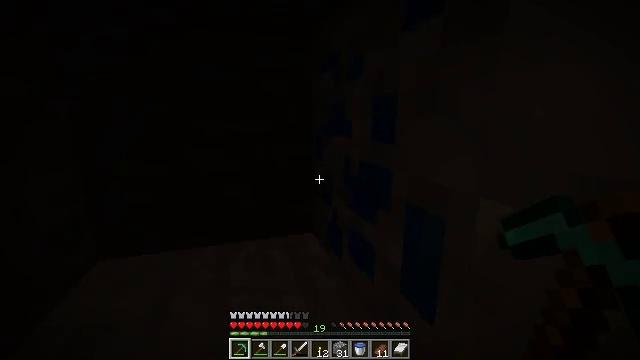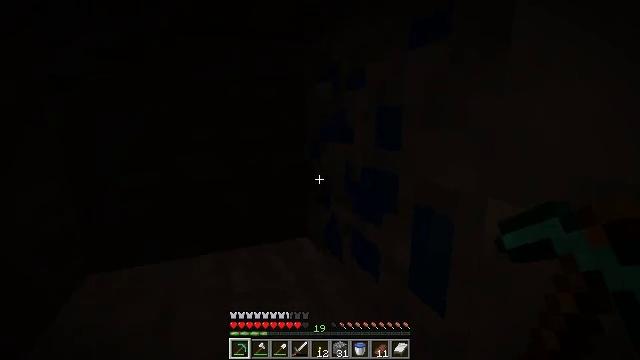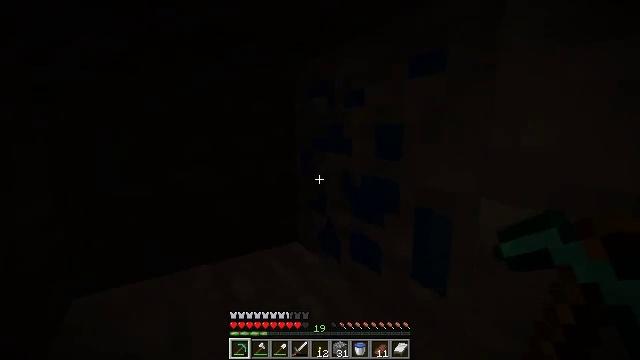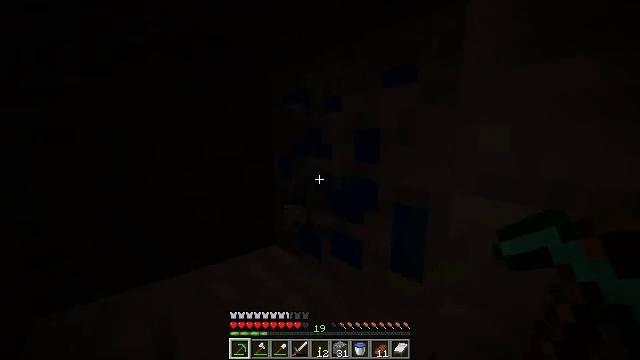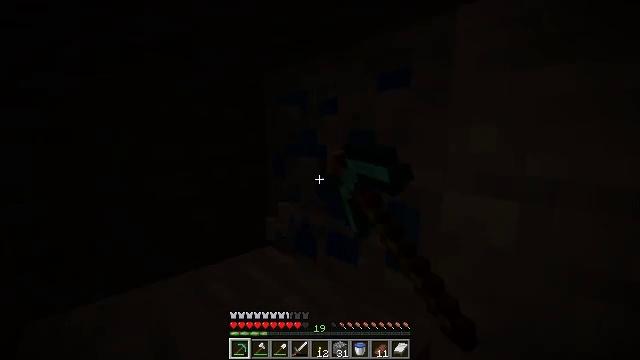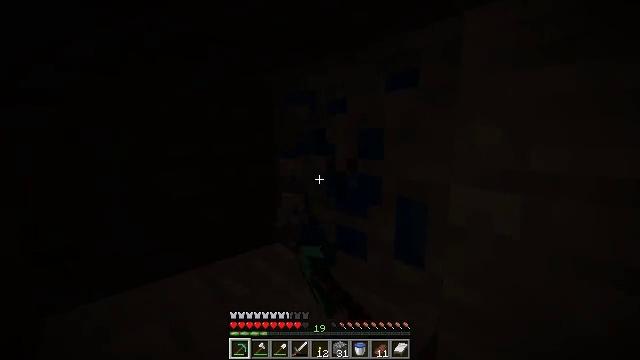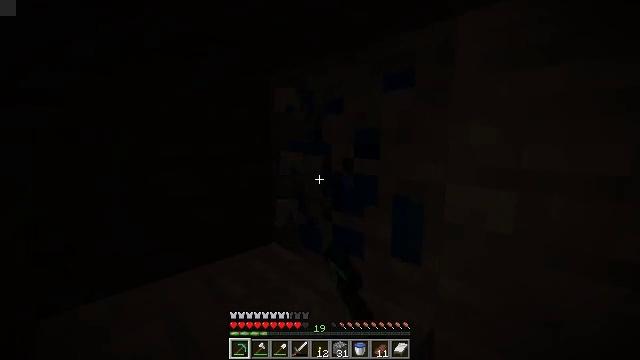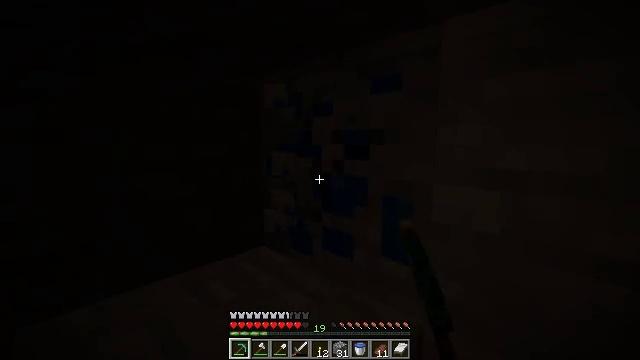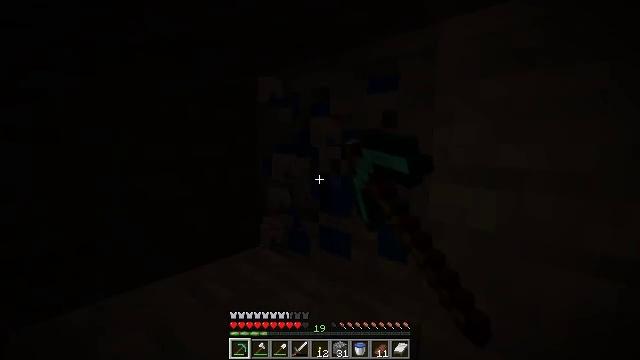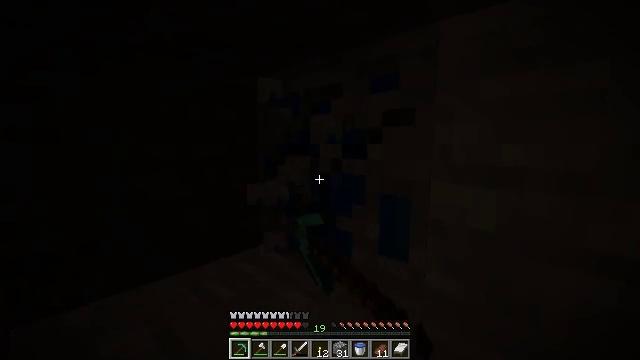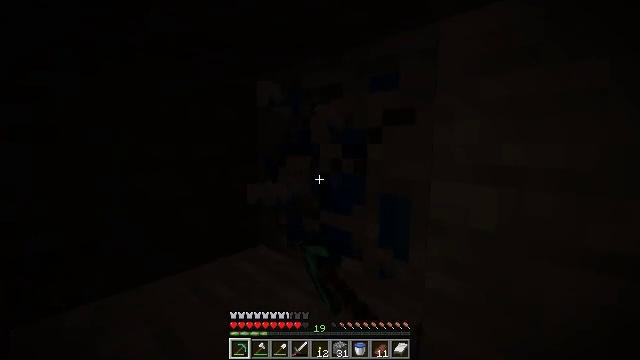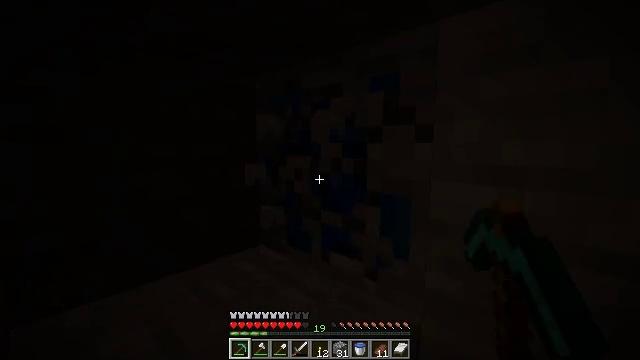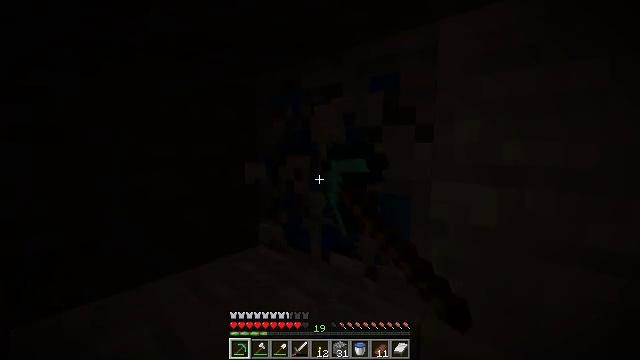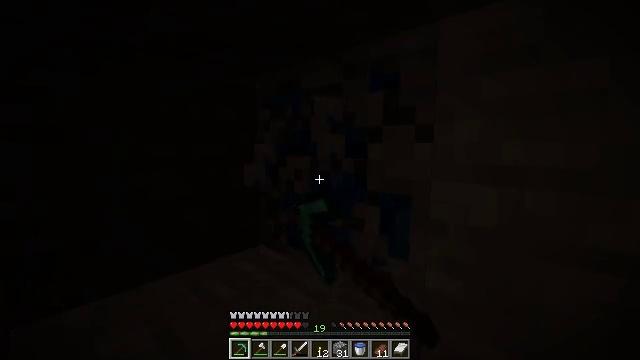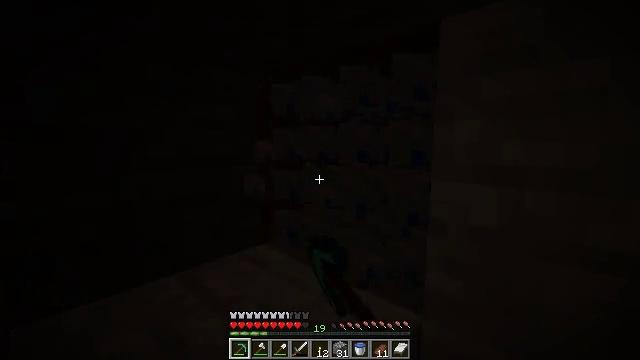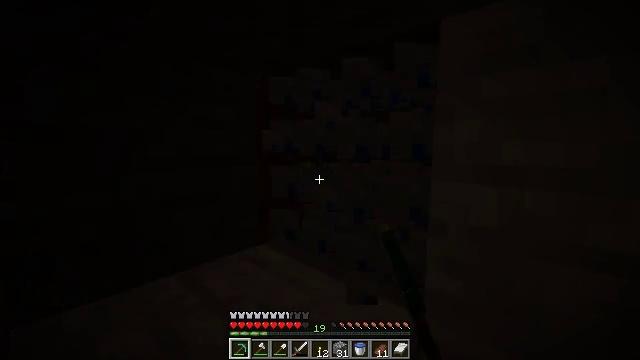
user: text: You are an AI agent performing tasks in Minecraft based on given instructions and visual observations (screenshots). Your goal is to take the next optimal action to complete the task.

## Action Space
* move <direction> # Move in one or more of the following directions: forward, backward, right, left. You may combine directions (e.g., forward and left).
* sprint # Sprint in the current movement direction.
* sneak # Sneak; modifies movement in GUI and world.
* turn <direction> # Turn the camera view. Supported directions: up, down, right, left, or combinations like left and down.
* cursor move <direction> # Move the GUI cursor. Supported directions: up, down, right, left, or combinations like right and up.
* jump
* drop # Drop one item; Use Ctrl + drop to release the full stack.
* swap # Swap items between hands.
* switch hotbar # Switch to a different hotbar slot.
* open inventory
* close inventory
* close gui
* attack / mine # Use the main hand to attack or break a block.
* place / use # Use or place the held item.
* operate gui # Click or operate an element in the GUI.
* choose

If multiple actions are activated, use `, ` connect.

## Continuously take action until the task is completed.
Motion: motion action
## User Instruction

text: Collect lapis ore for enchanting.
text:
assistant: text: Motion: move left, turn right and up
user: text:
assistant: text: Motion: move left, turn right and up
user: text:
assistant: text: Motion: turn right and up, attack / mine
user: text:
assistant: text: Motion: turn right, attack / mine
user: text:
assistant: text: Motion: attack / mine
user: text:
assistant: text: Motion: turn right, attack / mine
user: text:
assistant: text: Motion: turn right, attack / mine
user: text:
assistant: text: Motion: attack / mine
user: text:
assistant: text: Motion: attack / mine
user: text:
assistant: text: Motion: attack / mine
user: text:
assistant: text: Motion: attack / mine
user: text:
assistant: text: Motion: attack / mine
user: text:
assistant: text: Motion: attack / mine
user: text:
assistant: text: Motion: attack / mine
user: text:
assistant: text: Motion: attack / mine
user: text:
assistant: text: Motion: attack / mine
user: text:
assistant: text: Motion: turn down, attack / mine
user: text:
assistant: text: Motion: turn down, attack / mine
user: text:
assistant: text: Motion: attack / mine